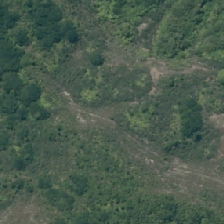
Land cover: manuka_kanuka